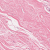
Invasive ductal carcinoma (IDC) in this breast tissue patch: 0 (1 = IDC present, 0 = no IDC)